Question: I have a recyclerView inside a NestedScrollView. I know this is not a good practice, but I need a listener for the scroll.
The listener consists on notify when the user reached the final of the recyclerView. This have a gridLayoutManager with 3 grids and the number of rows visible depends of the size of the screen.
Everything works but the smoothScroll.
'''
<android.support.v4.widget.NestedScrollView
android:id="@+id/nestedGalleryAll"
android:layout_width="match_parent"
android:layout_height="match_parent"
android:fillViewport="true">
<android.support.v7.widget.RecyclerView
android:id="@+id/galleryAll"
android:layout_width="match_parent"
android:layout_height="match_parent"/>
</android.support.v4.widget.NestedScrollView>
'''
This is how is working my app.

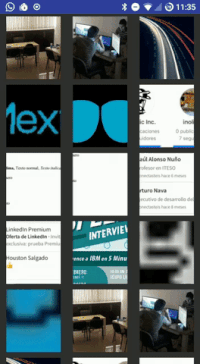
Answer: Try this.. 'recylerView.setNestedScrollingEnabled(false);' in your activity....
To notify user if he reached end..use this
'''
recyclerView.addOnScrollListener(new RecyclerView.OnScrollListener() {
@Override
public void onScrolled(RecyclerView recyclerView, int dx, int dy)
{
LinearLayoutManager layoutManager=LinearLayoutManager.class.cast(recyclerView.getLayoutManager());
int totalItemCount = layoutManager.getItemCount();
int lastVisible =
layoutManager.
findLastVisibleItemPosition(); boolean
endHasBeenReached
= lastVisible + 5
>= totalItemCount;
if (totalItemCount > 0 && endHasBeenReached)
{ //you have reached to the bottom of your recycler view } } });
'''